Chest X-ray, PA view. Patient: 25 years old, sex M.
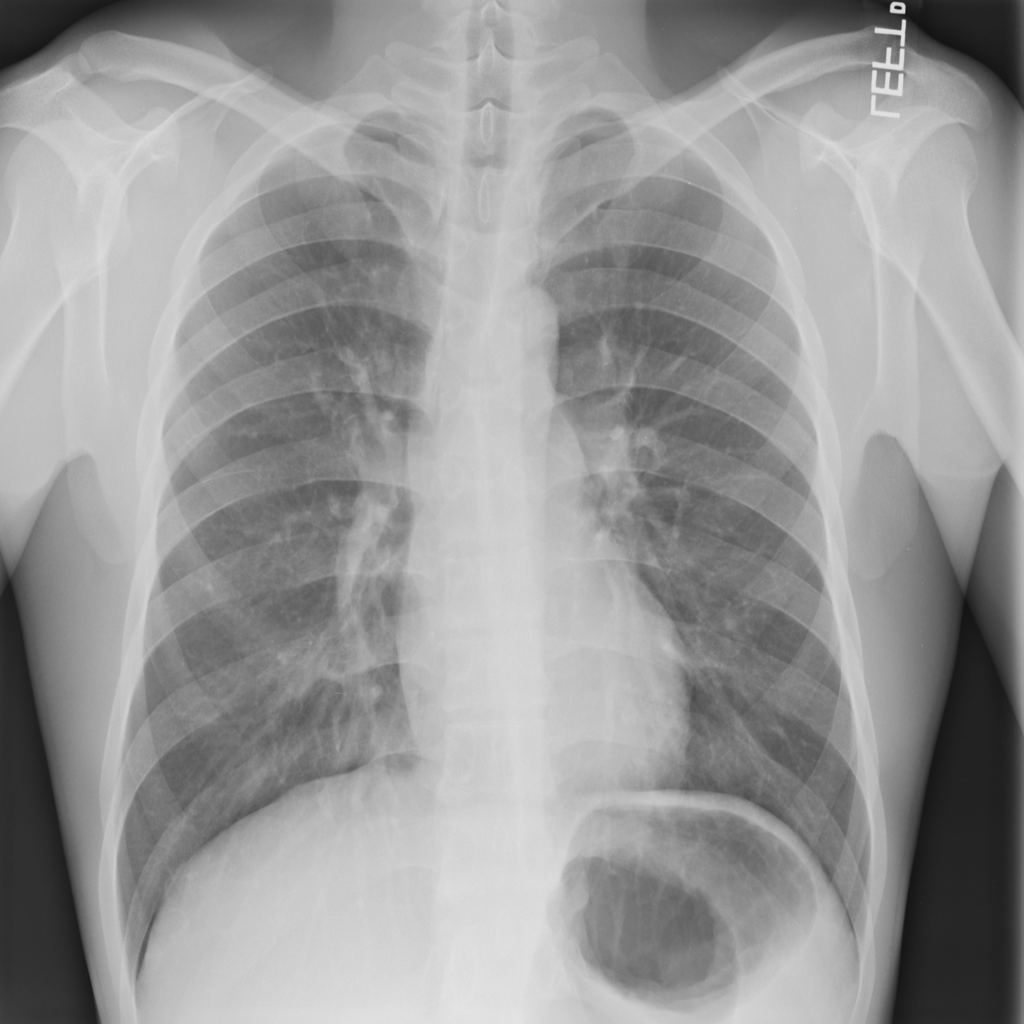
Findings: No Finding